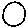
Label: circle